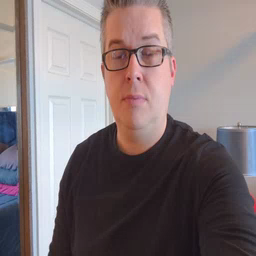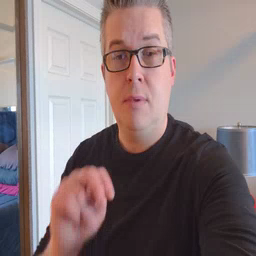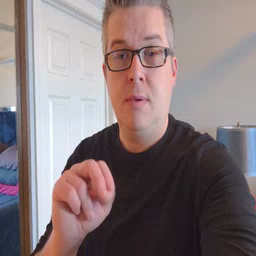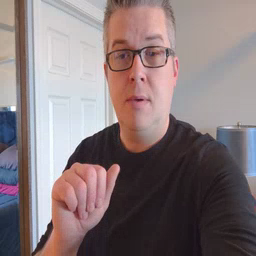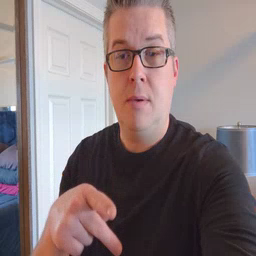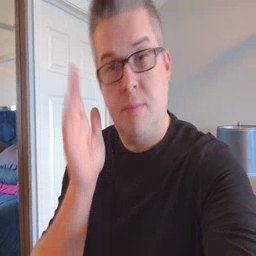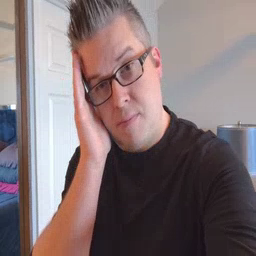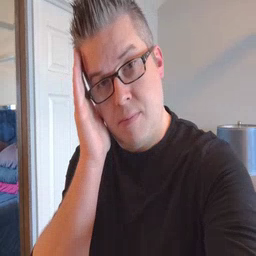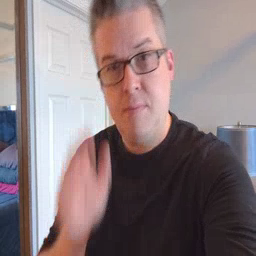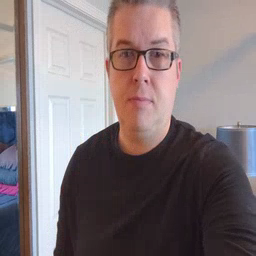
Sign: nap